Interaction volume radius: 10 \u00c5
Interaction volume height: 15 \u00c5
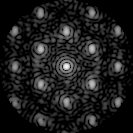
Disorder parameter: 0.3019